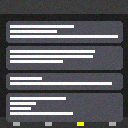
Screen state: on